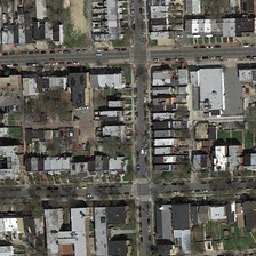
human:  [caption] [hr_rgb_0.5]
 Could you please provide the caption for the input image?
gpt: three bustling roads devides this residential area .

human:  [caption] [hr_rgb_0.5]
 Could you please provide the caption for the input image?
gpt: The six block apartment building has a view of lawns and bare trees.

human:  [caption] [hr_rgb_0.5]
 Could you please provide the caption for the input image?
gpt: two corss take the residential which has some openning space and flats into six parts .

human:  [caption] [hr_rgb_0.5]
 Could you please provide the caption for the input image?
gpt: Six blocks of apartment can be seen in lawn and bare trees.

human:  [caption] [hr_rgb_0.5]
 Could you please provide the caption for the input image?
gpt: six blocks of condos can be seen with lawns and bare trees.